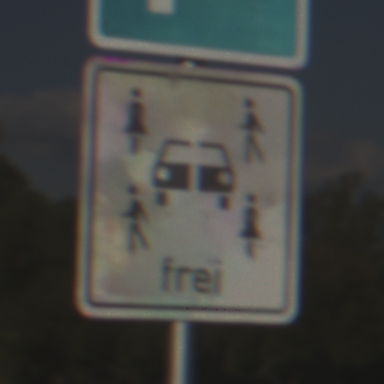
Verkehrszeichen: CarsharingfahrzeugeFrei
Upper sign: Parken
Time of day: MorningAfternoon
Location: Outdoor (Nature)
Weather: PartlyCloudy
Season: NotSpecified
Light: Natural